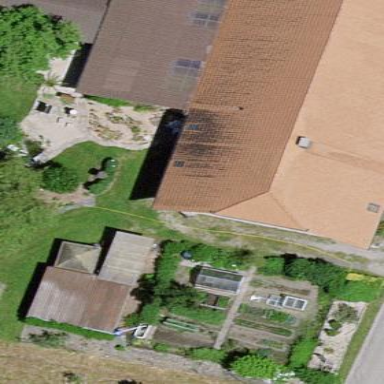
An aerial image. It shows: Farm building.